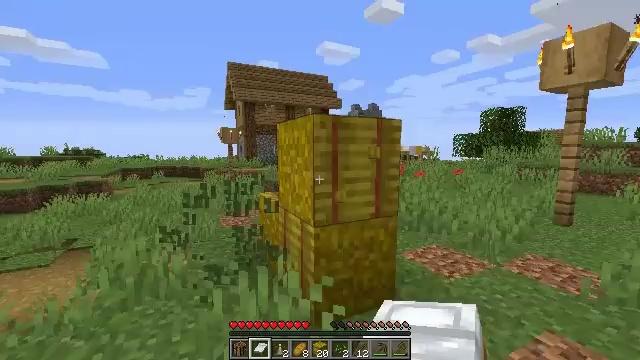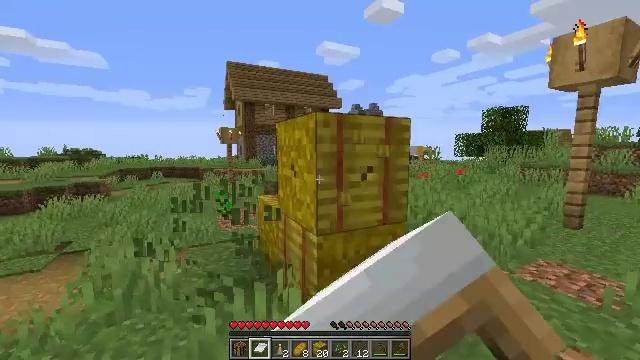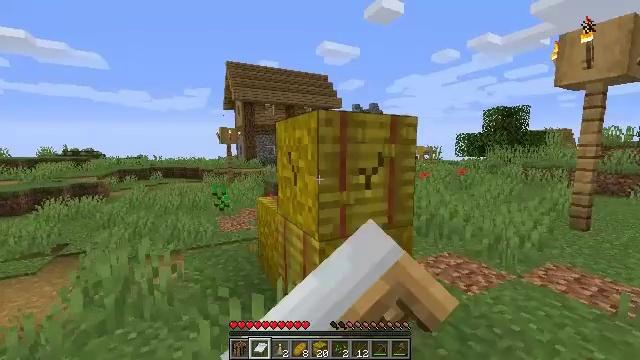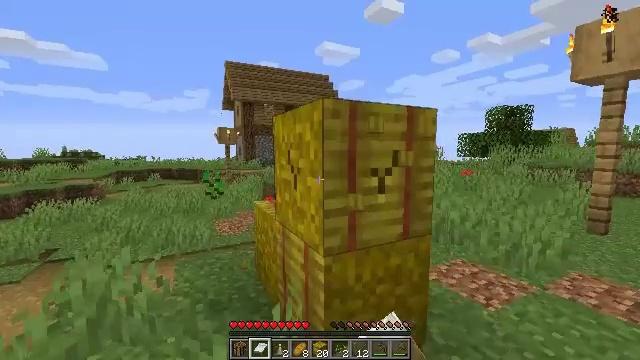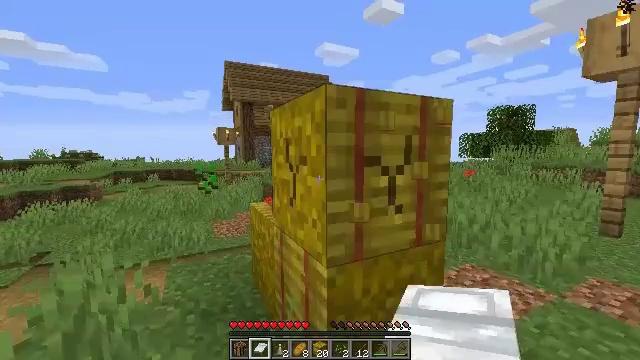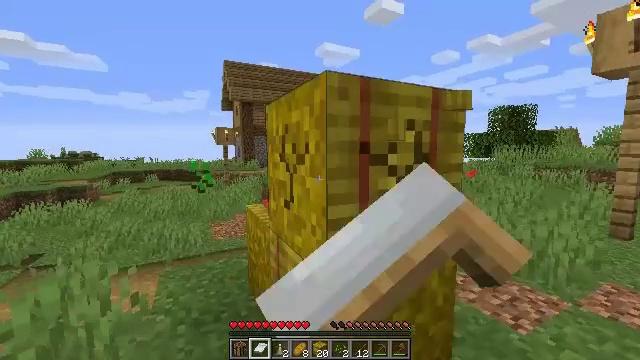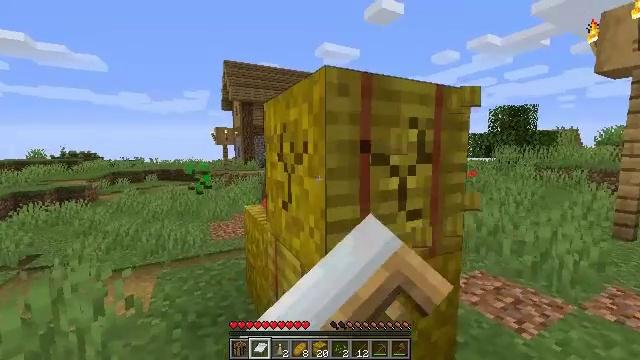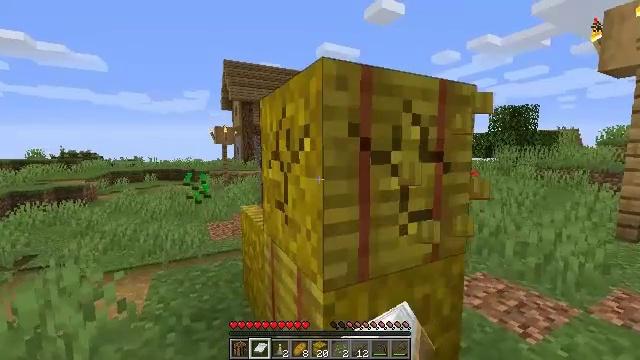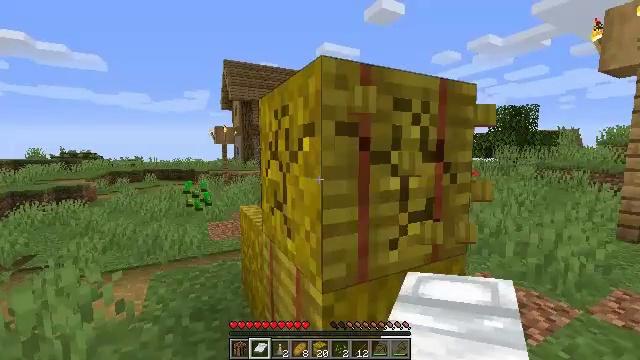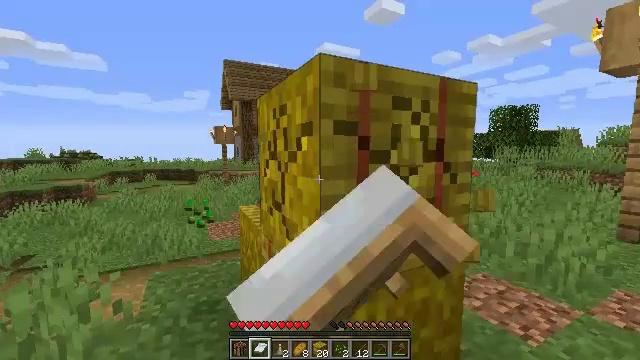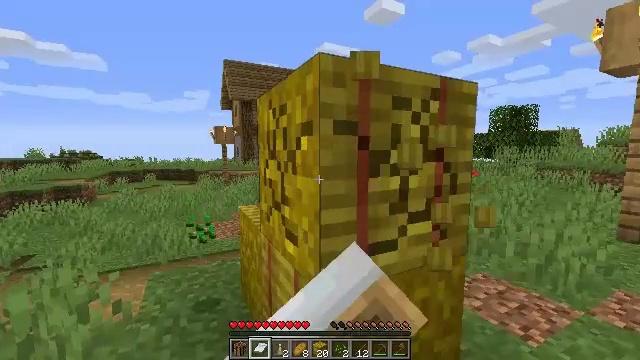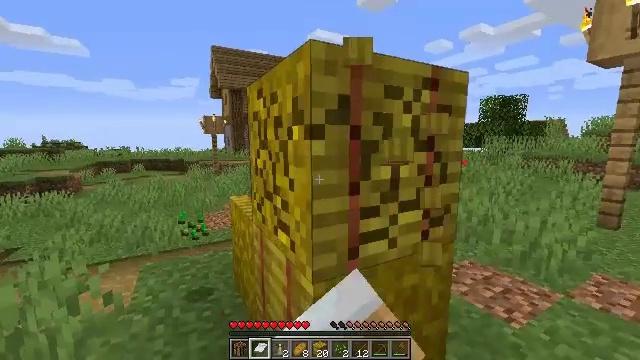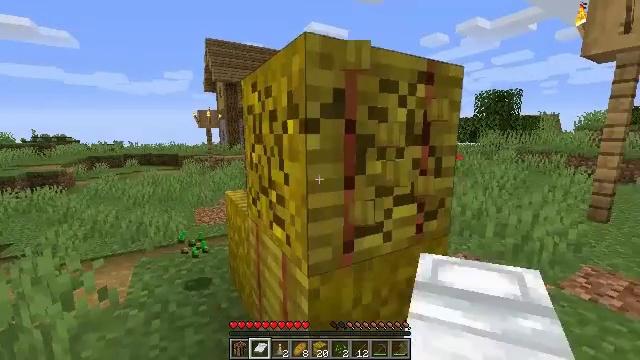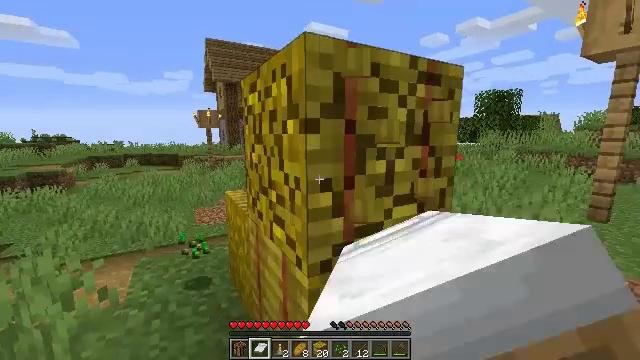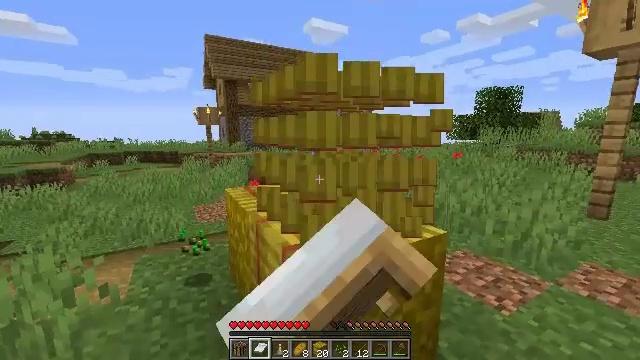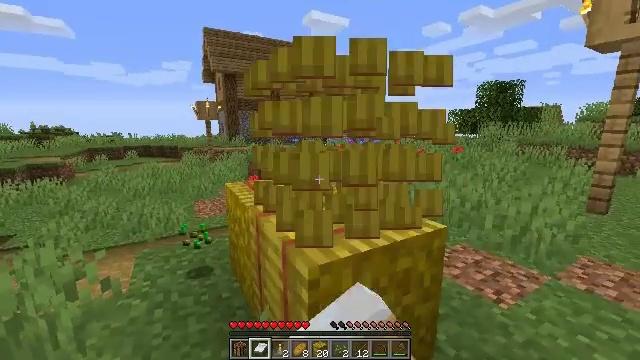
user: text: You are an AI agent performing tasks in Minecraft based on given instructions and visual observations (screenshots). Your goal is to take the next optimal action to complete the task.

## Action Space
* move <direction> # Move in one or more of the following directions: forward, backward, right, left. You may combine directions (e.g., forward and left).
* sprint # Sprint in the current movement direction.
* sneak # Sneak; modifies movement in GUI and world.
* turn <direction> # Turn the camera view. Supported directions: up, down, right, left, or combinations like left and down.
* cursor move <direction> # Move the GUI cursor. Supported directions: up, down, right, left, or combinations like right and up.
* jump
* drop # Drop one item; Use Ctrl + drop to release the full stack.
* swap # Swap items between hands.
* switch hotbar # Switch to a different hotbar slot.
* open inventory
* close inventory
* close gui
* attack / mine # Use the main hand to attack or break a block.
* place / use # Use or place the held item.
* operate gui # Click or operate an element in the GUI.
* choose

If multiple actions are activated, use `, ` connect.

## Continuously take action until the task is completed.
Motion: motion action
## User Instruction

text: Attack the hay block to get hay.
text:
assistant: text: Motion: move forward, attack / mine
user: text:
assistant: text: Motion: move forward, attack / mine
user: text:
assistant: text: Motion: move forward, attack / mine
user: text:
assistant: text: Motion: move forward, attack / mine
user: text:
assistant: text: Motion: attack / mine
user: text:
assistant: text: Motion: attack / mine
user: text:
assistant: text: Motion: attack / mine
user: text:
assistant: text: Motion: attack / mine
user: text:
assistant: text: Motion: attack / mine
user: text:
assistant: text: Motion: attack / mine
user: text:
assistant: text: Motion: turn right and down, attack / mine
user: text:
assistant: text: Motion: turn down, attack / mine
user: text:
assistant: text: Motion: attack / mine
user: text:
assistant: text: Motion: attack / mine
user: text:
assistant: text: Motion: turn down, attack / mine
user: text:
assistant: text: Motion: attack / mine
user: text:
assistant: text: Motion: attack / mine
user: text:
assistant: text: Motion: attack / mine
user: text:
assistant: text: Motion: turn down, attack / mine
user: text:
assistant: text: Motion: turn down, attack / mine
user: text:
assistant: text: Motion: turn down, attack / mine
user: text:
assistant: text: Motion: turn right and down, attack / mine
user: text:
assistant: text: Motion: attack / mine
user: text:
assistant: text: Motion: attack / mine
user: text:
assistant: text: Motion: attack / mine
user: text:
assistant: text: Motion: attack / mine
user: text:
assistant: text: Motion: attack / mine
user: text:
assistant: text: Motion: attack / mine
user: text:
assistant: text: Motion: attack / mine
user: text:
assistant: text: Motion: attack / mine